Question: Not know why tooltip box(class '.show_tooltip') there is left when mouse enter on 'li a', i want display each tooltip box top same link that mouse is enter on it and if the width and height was more or less it is same style.(i want links put in right) <URL>
I want example this (for 'how'): what do i do?

'''
.show_tooltip{
background-color: #E5F4FE;
display: none;
padding: 5px 10px;
border: #5A5959 1px solid;
position: absolute;
z-index: 9999;
color: #0C0C0C;
/*margin: 0 0 0 0;
top: 0;
bottom: 0;*/
}
'''
'''
<ul>
<li>
<div class="show_tooltip">
put returns between paragraphs
</div>
<a href="#">about</a>
</li>
<br>
<li>
<div class="show_tooltip">
for linebreak add 2 spaces at end
</div>
<a href="#">how</a>
</li>
</ul>
'''
'''
$("li a").mouseenter(function(){
$(this).prev().fadeIn();
}).mousemove(function(e) {
$('.tooltip').css('bottom', e.pageY - 10);
$('.tooltip').css('right', e.pageX + 10);
}).mouseout(function(){
$(this).prev().fadeOut();
})
'''
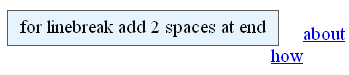
Answer: Try this: <URL>